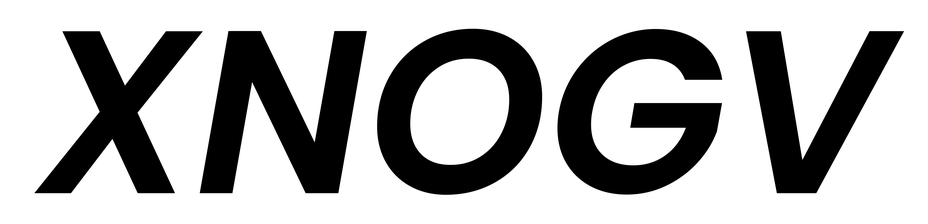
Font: Poppins-SemiBoldItalic